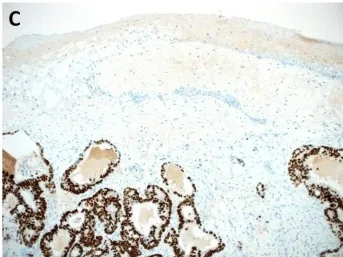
C) Immunohistochemical staining for CDX2 shows diffuse and strong nuclear staining in the neoplastic cells [original magnification x100.
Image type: pathology (immunostaining)